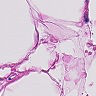
Metastatic tissue present: no